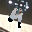
Label: 4